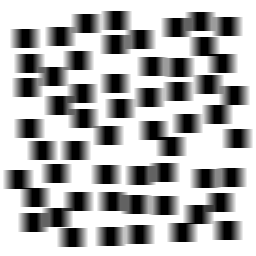
Squares: 56
Triangles: 0
Stars: 0
Total shapes: 56